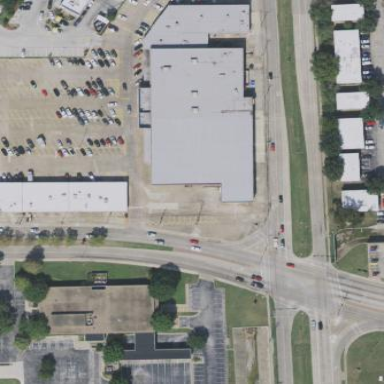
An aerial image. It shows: Retail building.